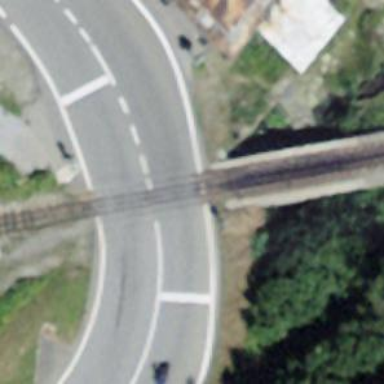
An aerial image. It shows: Preserved narrow gauge railway.